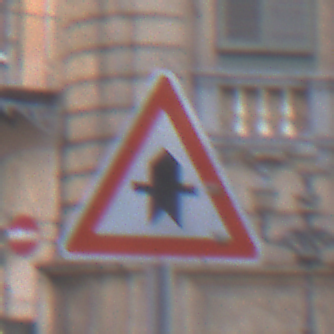
Verkehrszeichen: Vorfahrt
Umgebung: Outdoor, Urban
Tageszeit: SunriseSunset
Wetter: PartlyCloudy
Licht: Natural
Jahreszeit: NotSpecified
Kontrast: LowContrast